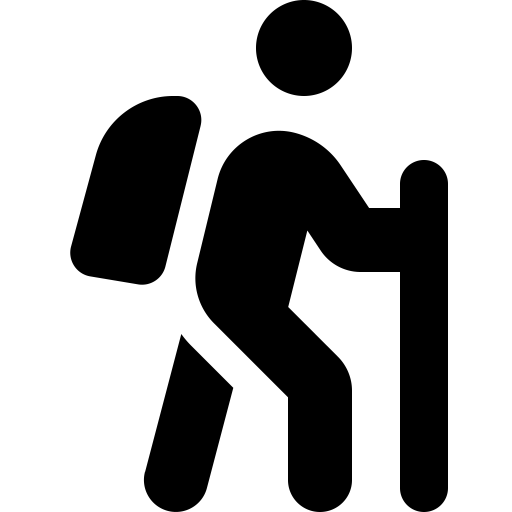
Tags: icon, FontAwesome, fa-icon, solid, person, hiking